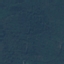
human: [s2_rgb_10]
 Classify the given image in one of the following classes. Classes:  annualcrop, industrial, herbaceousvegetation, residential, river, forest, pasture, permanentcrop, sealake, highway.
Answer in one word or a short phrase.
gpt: Forest